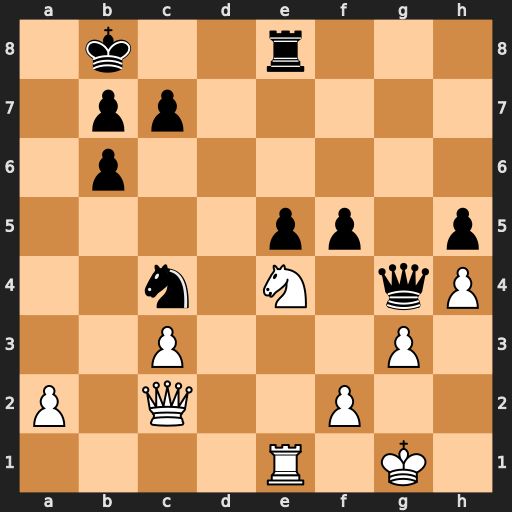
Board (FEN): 1k2r3/1pp5/1p6/4pp1p/2n1N1qP/2P3P1/P1Q2P2/4R1K1
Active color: w
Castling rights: -
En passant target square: -
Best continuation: Nf6 Qg6 Nxe8